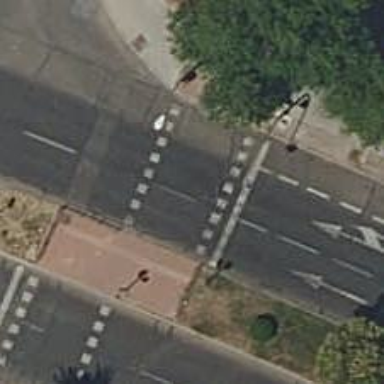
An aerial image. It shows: Crossing with traffic signals.